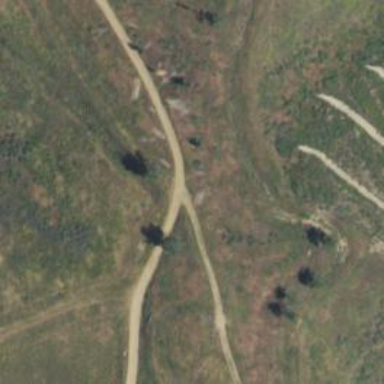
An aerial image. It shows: Path.